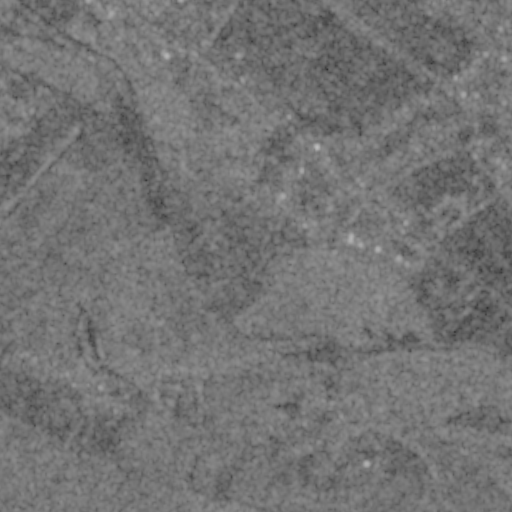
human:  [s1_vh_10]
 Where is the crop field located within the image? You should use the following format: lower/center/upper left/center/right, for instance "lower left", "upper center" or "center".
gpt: The crop field is located in the upper left of the image.
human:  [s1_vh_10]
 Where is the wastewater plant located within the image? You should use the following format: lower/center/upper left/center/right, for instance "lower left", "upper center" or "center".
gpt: The wastewater plant is located in the upper center of the image.
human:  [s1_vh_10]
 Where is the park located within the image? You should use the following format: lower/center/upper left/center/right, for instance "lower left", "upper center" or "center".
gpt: There is no park in the image.

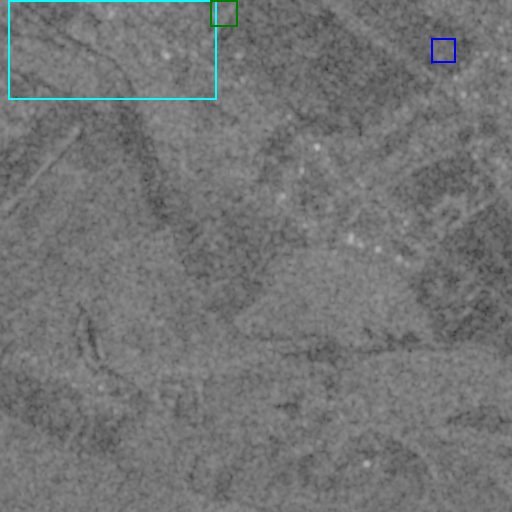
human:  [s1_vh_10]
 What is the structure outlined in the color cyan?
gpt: The structure outlined in cyan is a crop field.
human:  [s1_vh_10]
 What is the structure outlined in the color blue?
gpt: The structure outlined in blue is a park.
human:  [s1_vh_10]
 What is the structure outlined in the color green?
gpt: The structure outlined in green is a wastewater plant.
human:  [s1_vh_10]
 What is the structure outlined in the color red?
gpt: There is no red outline.